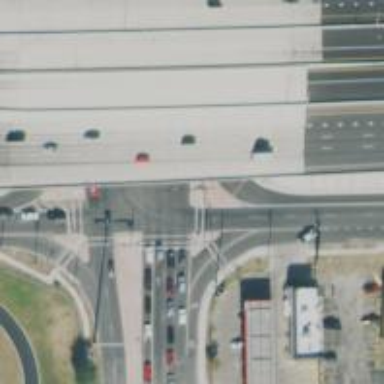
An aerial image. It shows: Secondary link road.